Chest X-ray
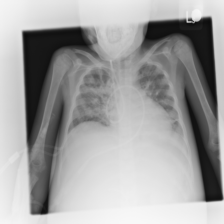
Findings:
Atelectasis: positive
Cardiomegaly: negative
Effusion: negative
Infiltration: negative
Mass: negative
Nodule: negative
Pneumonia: negative
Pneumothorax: negative
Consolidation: negative
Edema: negative
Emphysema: negative
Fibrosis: negative
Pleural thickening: negative
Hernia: negative